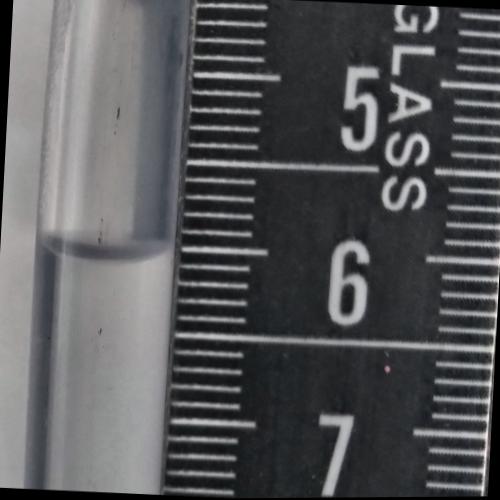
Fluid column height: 6.0 cm